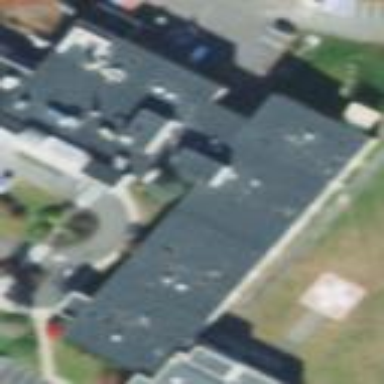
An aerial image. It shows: Hospital building.